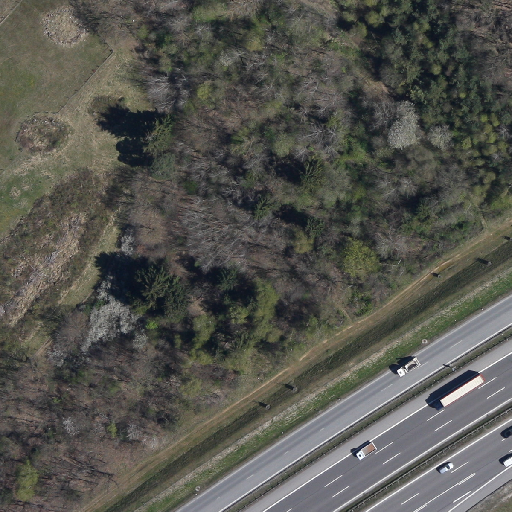
Referring expression: long truck driving on the road